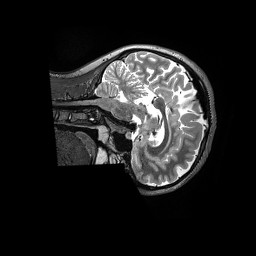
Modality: T2w
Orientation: sagittal
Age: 16
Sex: female
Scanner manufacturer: siemens
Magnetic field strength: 3 T
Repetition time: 3.2 s
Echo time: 0.564 s